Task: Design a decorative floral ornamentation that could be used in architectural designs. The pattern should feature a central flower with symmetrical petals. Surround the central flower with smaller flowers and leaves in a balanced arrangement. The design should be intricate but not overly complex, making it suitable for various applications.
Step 487:
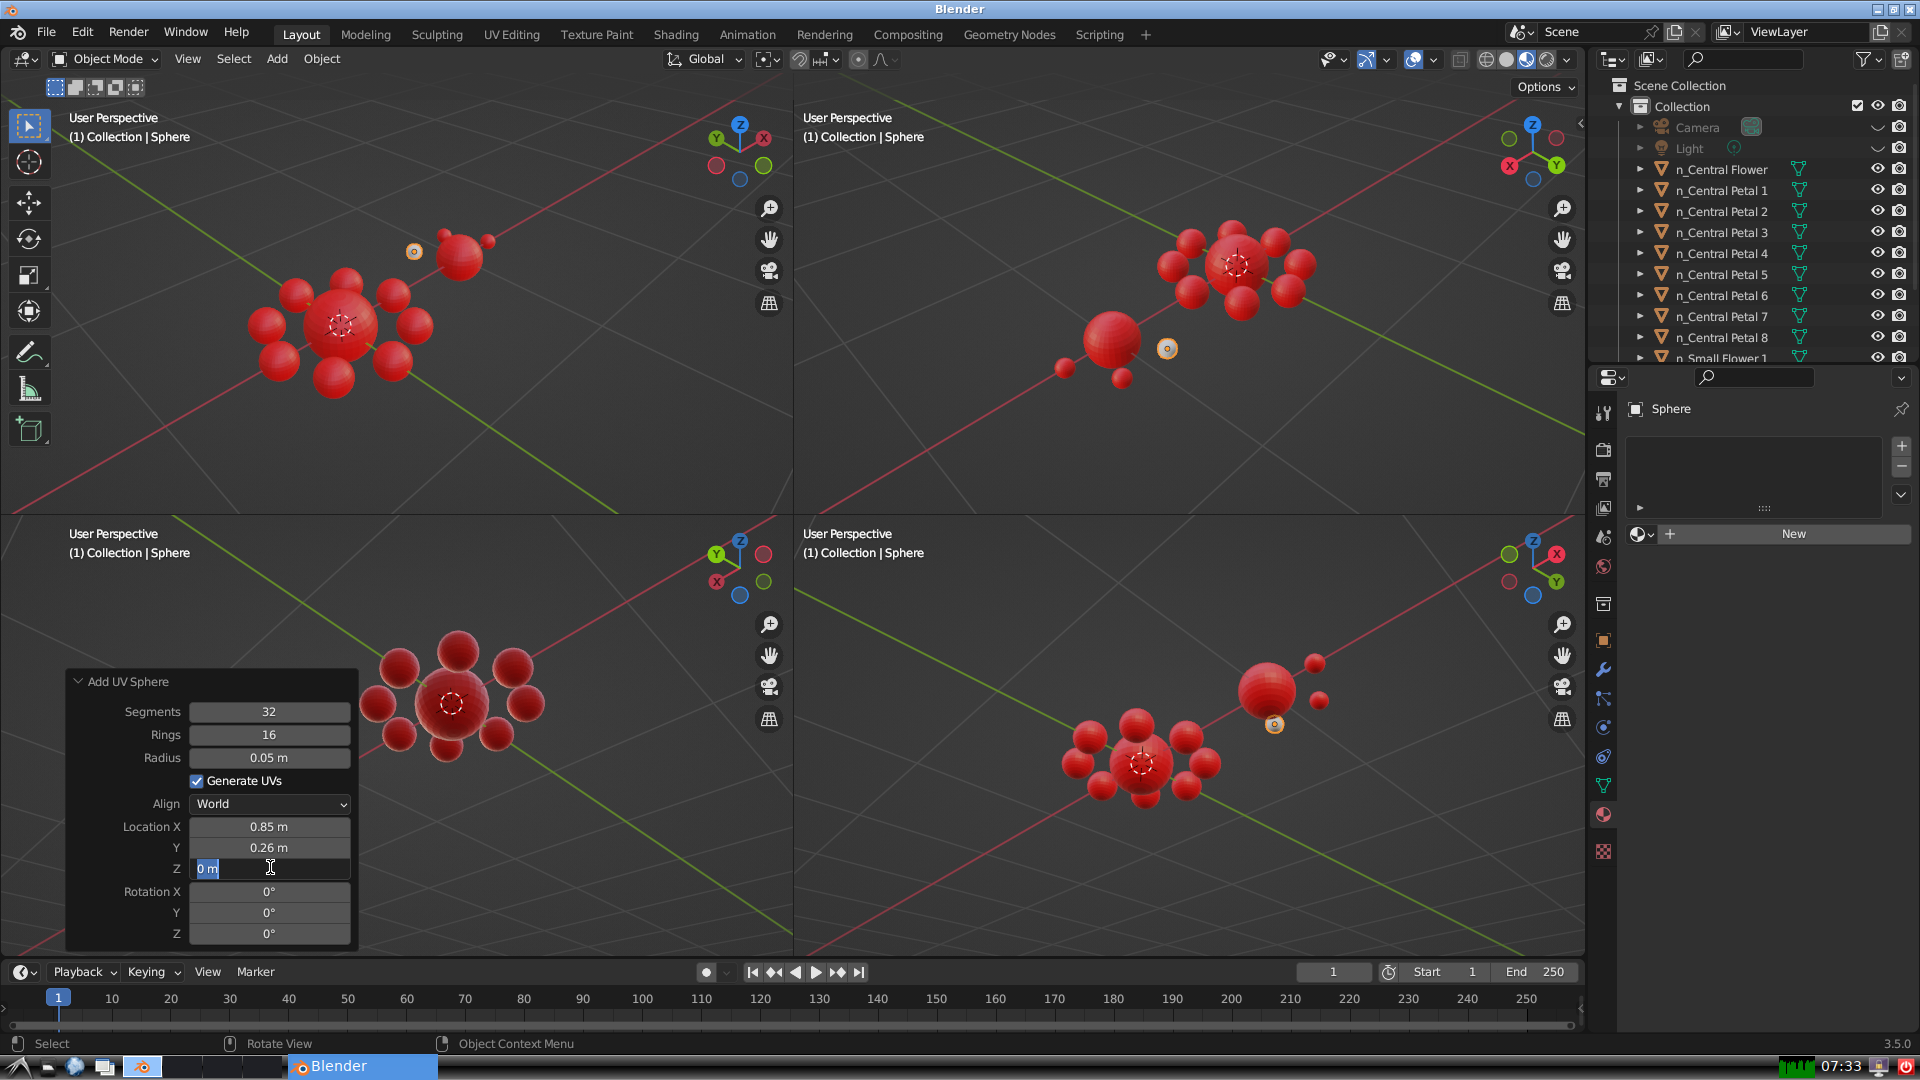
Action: input_text: 0.0